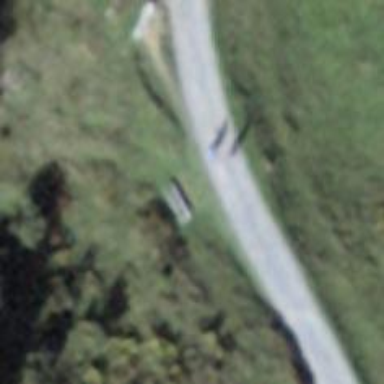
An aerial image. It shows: Bench for seating.